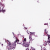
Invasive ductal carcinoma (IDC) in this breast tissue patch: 1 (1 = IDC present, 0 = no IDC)